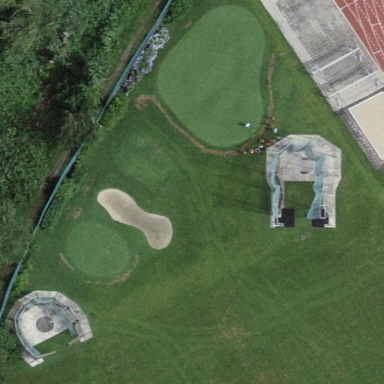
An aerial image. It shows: Golf course.